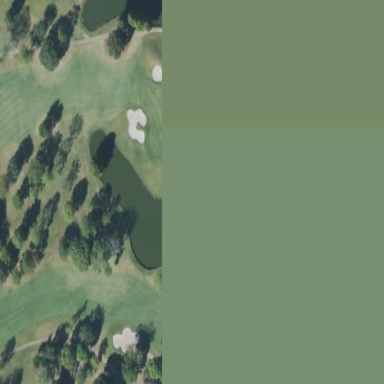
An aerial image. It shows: Lake serving as water hazard for golf course.